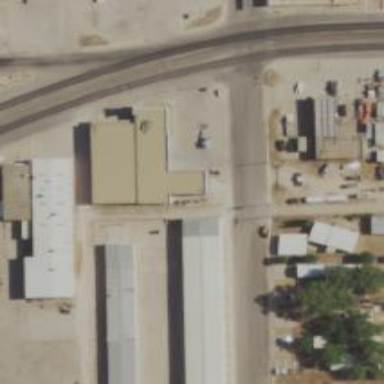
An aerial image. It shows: Alley classified as service road.